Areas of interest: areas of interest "Transportation stations"
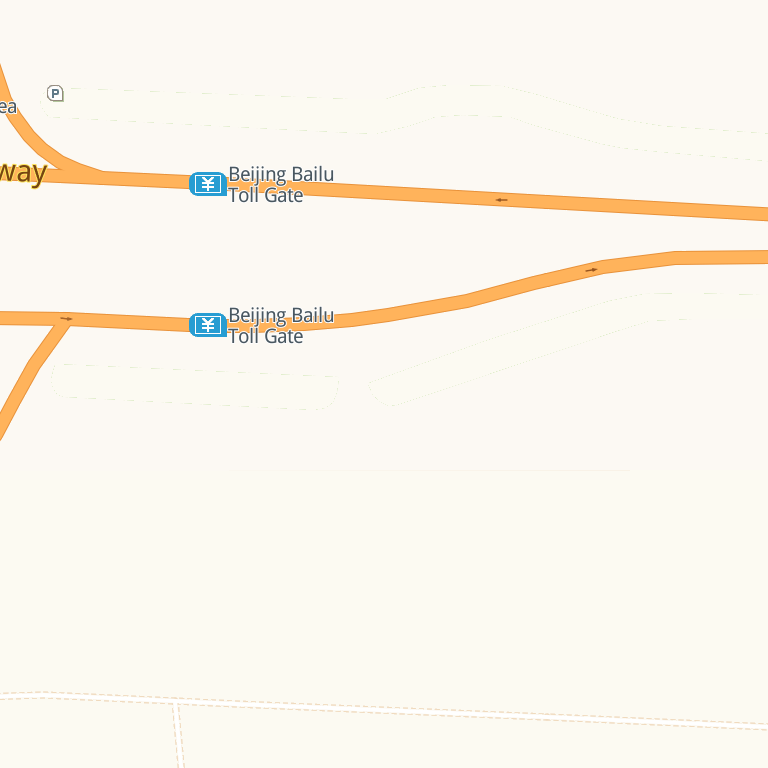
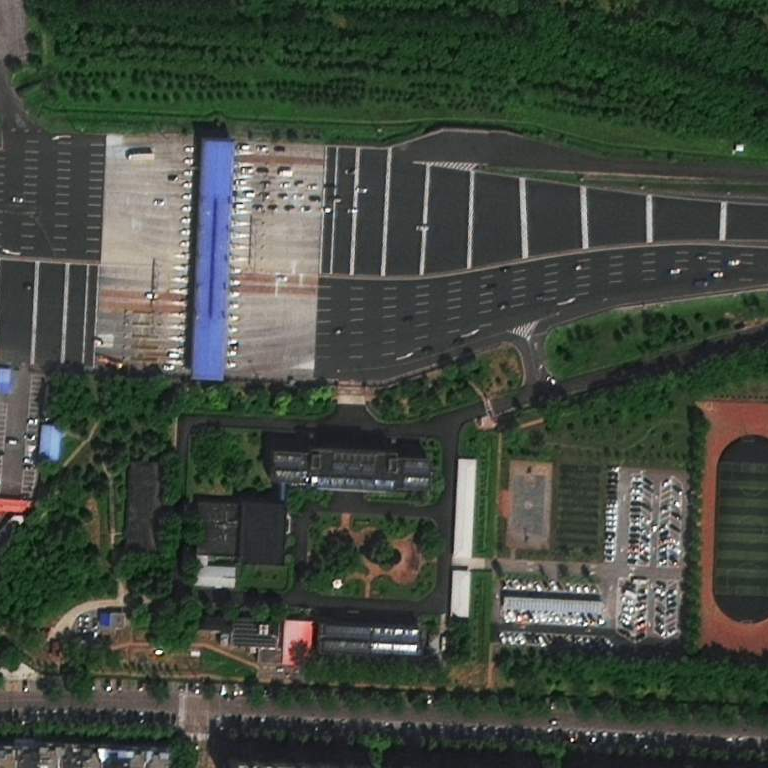